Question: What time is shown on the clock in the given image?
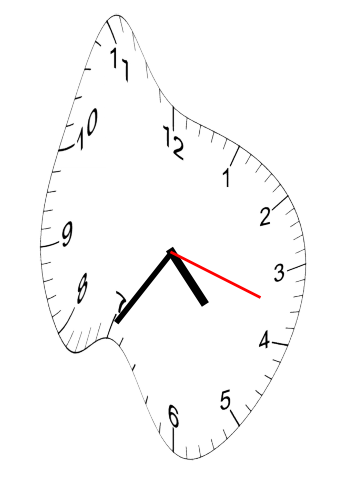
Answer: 04:35:18